Field crop: tomato
Growth stage: 1
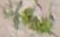
Species: portulaca